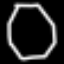
Label: octagon